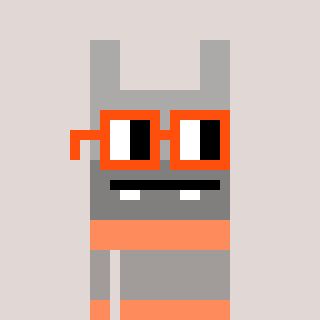
a pixel art character with square orange glasses, a rabbit-shaped head and a peachy-colored body on a warm background